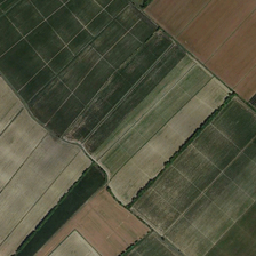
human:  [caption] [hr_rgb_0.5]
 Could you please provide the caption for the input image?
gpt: This is a large to and Brooke farm.

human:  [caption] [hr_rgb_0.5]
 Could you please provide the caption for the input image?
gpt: It's a vast and lush farm.

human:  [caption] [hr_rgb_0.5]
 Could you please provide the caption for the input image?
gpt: This is vast and bloom farm.

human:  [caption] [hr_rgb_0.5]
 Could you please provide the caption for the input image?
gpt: It's huge and lush

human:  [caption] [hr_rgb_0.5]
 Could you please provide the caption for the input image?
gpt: This is a vast broom farm.